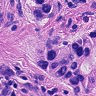
Metastatic tissue present: yes